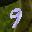
Label: 9